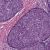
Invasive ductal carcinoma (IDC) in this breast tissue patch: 0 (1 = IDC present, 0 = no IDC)